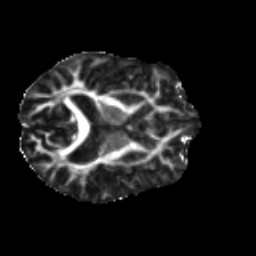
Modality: FA
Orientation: axial
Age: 63
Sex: male
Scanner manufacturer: ge
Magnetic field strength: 3 T
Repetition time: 7.8 s
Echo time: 0.0611 s